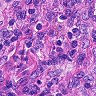
Metastatic tissue present: no